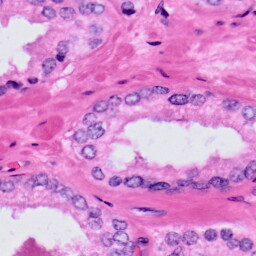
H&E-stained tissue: Prostate